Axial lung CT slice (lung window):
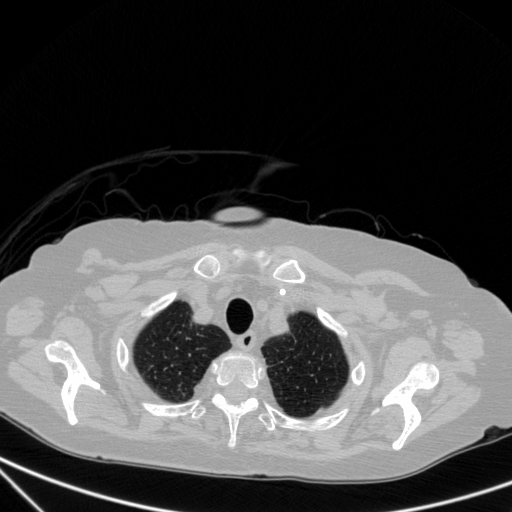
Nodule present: no